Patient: sex M, age 43
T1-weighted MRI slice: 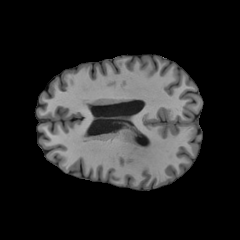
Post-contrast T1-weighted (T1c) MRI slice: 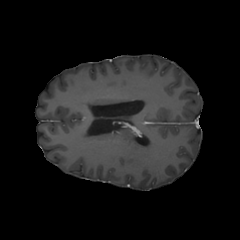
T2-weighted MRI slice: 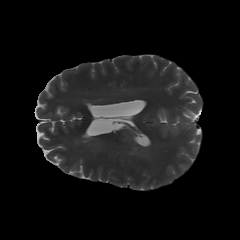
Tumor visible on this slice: yes
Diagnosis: Glioblastoma, IDH-wildtype
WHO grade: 4